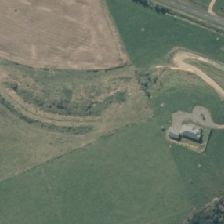
Land cover: grose_broom